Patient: sex F, age 48
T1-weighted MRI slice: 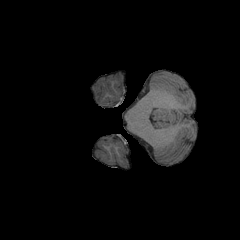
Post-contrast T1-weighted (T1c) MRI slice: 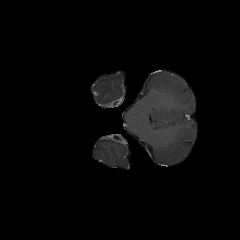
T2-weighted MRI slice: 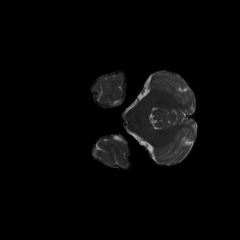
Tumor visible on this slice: no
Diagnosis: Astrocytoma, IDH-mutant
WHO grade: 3